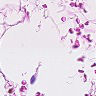
Metastatic tissue present: no